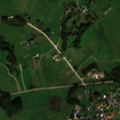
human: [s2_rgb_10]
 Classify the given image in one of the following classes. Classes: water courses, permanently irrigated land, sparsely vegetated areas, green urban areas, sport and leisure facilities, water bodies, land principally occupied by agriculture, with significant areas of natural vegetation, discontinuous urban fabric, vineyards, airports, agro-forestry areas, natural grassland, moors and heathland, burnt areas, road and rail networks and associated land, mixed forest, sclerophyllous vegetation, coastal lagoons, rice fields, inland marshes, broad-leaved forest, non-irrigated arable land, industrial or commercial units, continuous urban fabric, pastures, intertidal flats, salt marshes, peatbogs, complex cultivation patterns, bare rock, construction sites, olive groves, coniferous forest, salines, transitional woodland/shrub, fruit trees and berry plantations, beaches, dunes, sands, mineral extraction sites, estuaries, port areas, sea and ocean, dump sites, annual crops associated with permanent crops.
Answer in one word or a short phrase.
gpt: discontinuous urban fabric, non-irrigated arable land, pastures, complex cultivation patterns, land principally occupied by agriculture, with significant areas of natural vegetation